五年级 · 解析几何
下图是丽源小区附近的平面图, 超市的位置用数对表示是（ ）.

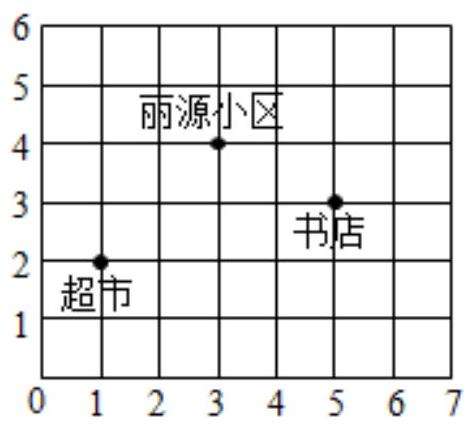
A. $(3,4)$
B. $(1,2)$
C. $(2,1)$
答案: B
解析: 答案: B

【详解】略